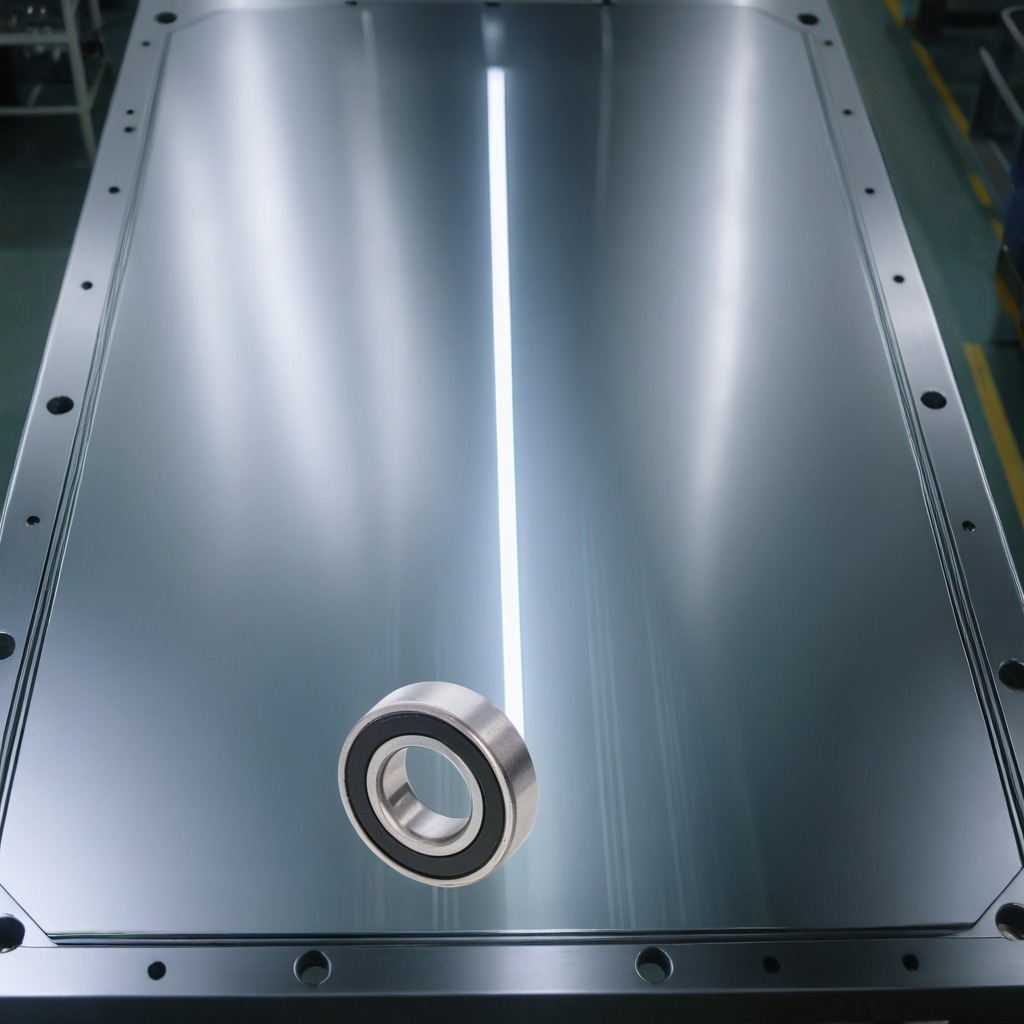
A metal ball bearing is lying on a metal table in a machine shop under fluorescent lights.